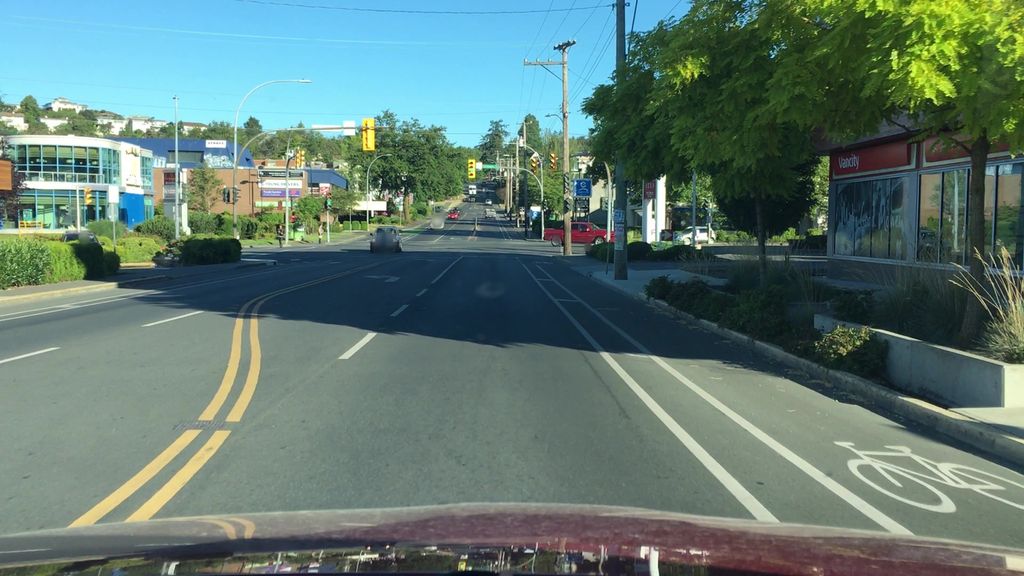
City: victoria